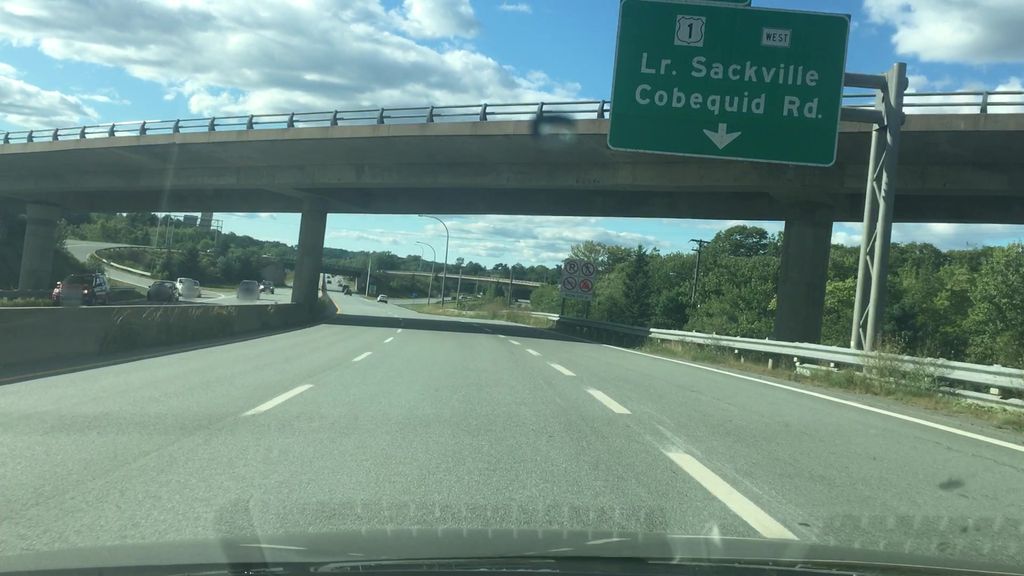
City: halifax